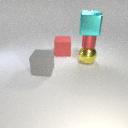
large yellow metal sphere below large cyan metal cube